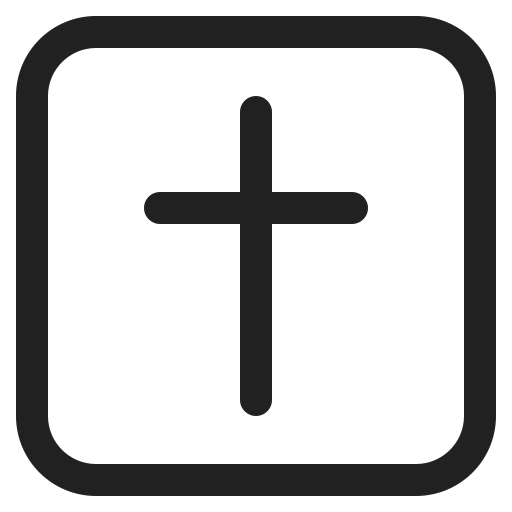
latin cross high contrast